Interaction volume radius: 5 \u00c5
Interaction volume height: 15 \u00c5
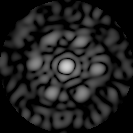
Disorder parameter: 0.791